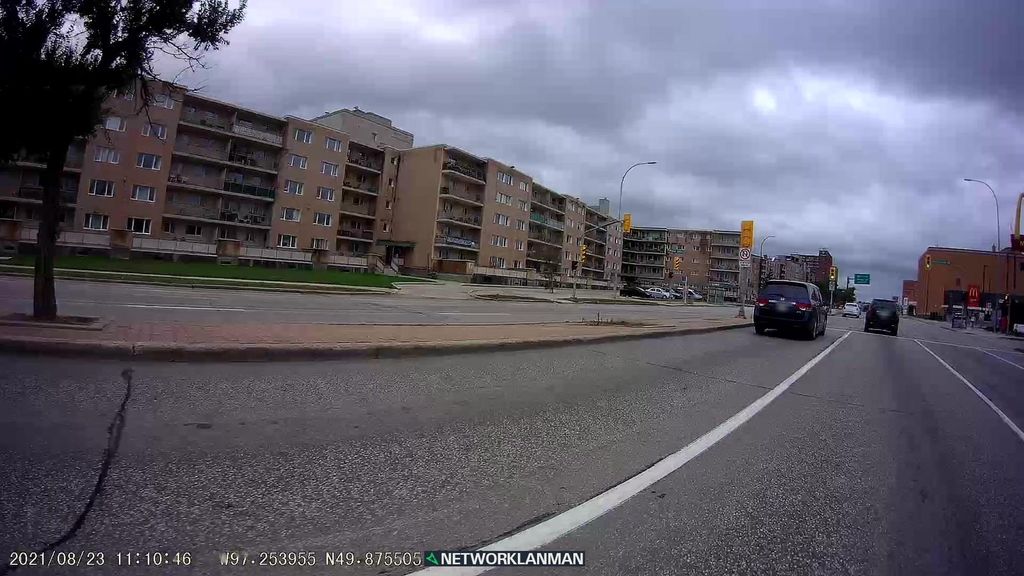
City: winnipeg